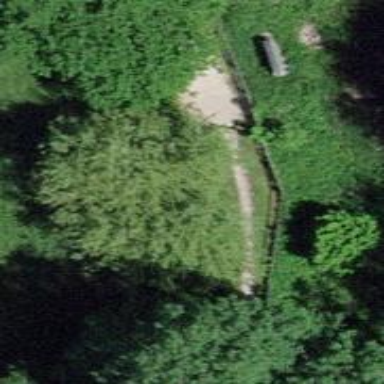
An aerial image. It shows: Bench.